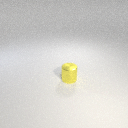
small yellow metal cylinder